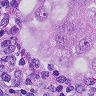
Metastatic tissue present: yes